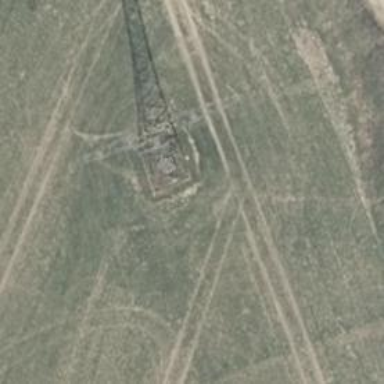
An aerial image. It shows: Power tower.